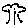
Label: tree